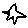
Label: star